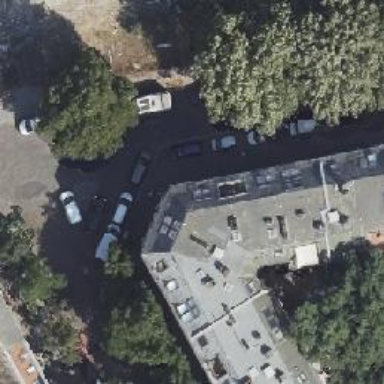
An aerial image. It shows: There is parking obstacle present in the area.